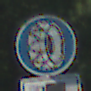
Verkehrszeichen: SchneekettenVorgeschrieben
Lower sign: SonstigeOderMehrspurigeFahrzeuge3
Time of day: MorningAfternoon
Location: Outdoor (Nature)
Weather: Clear
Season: NotSpecified
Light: Natural